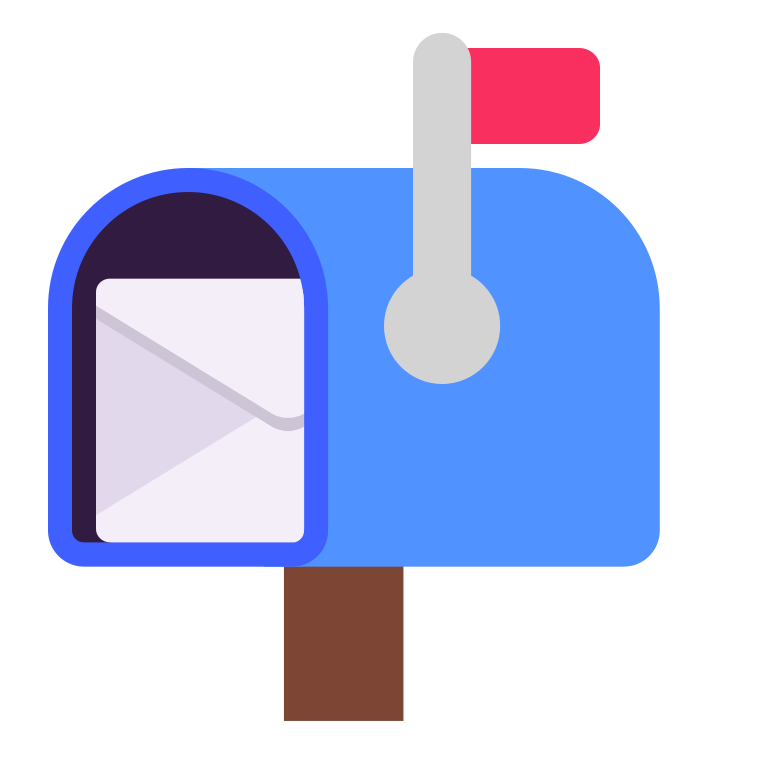
open mailbox with raised flag flat